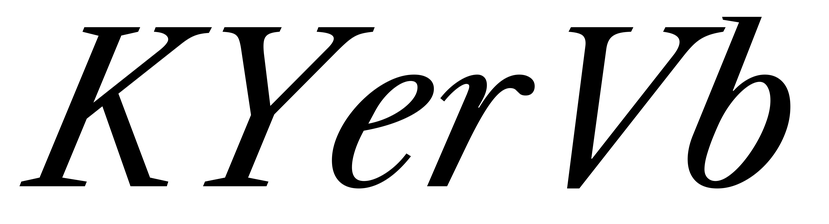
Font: LibreCaslonText-Italic_Italic